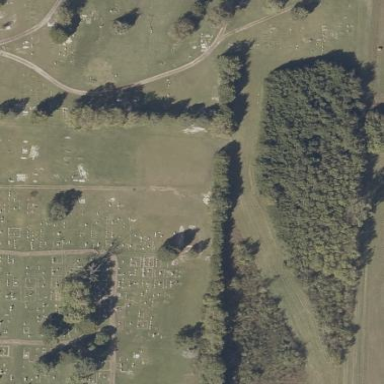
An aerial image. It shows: Cemetery.